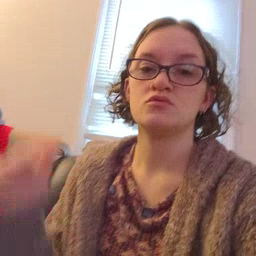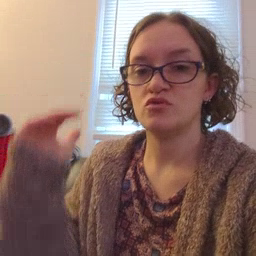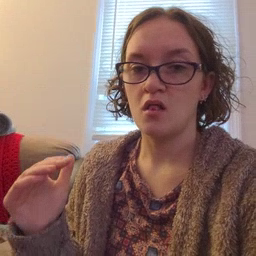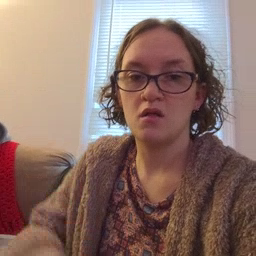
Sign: child